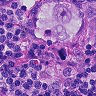
Metastatic tissue present: yes